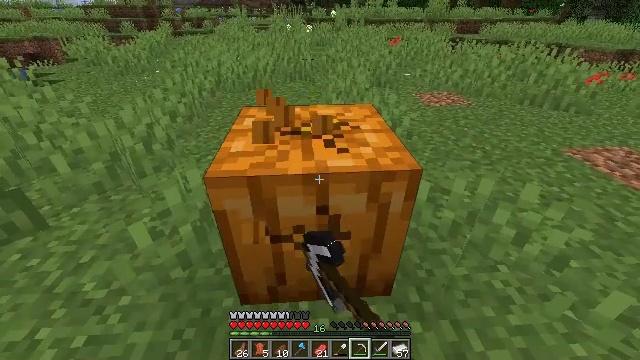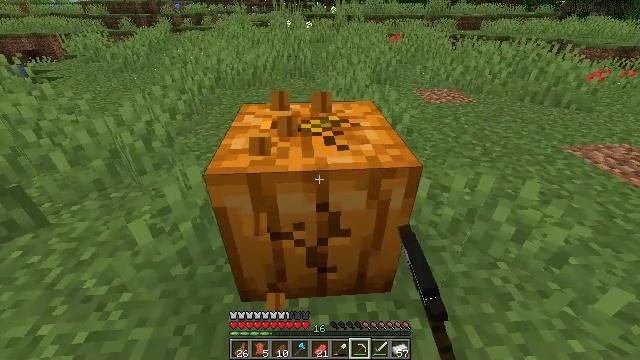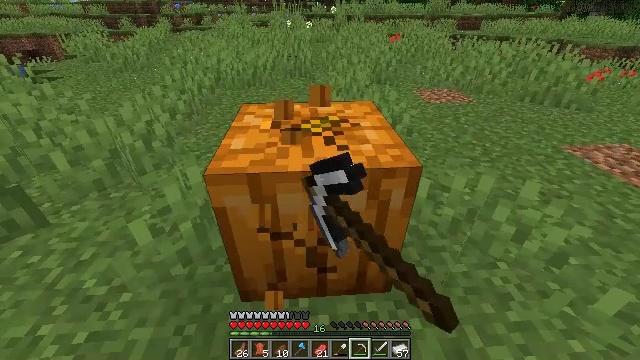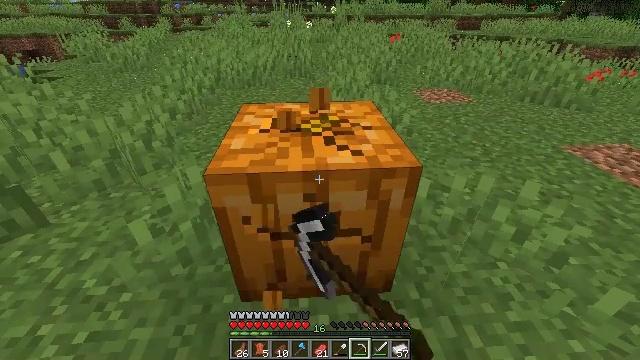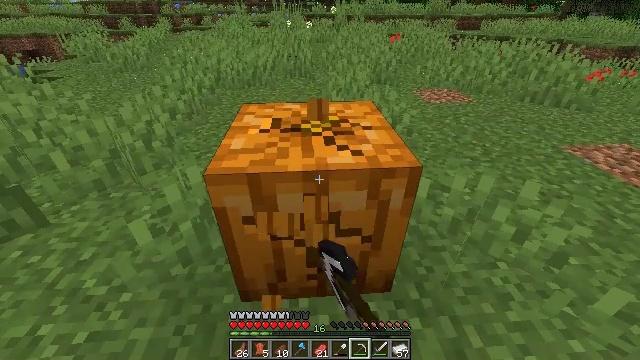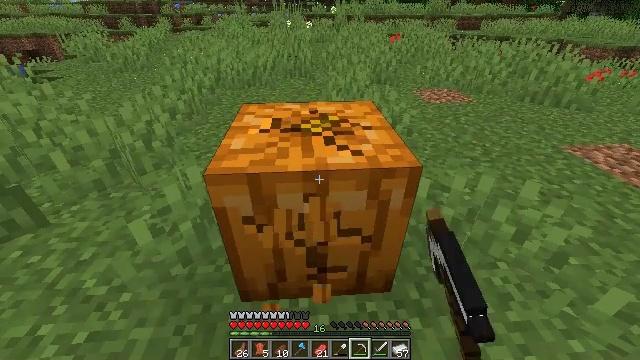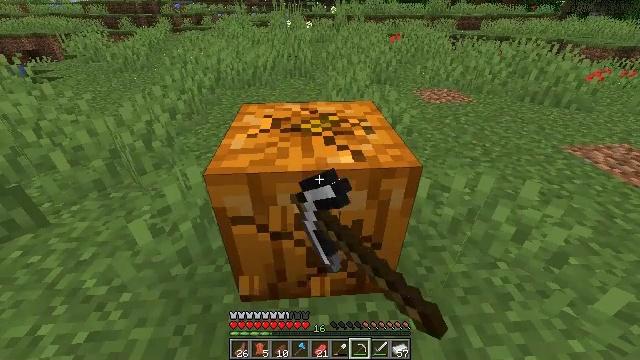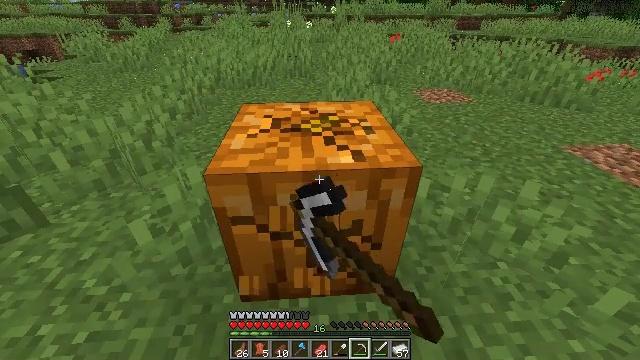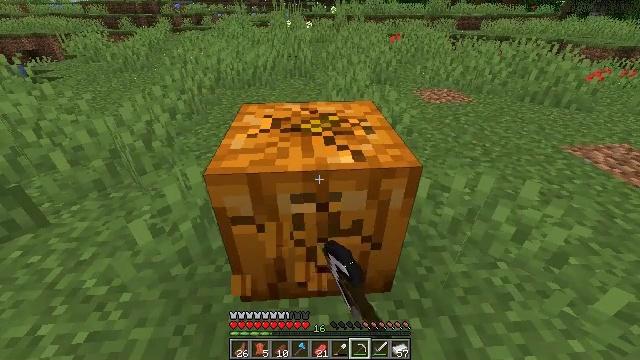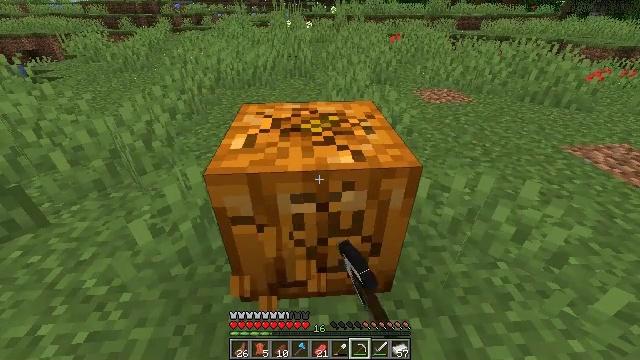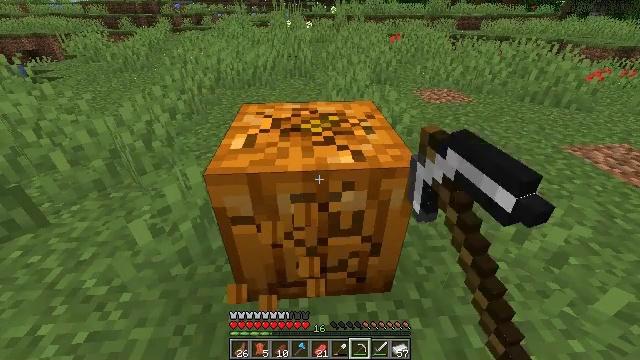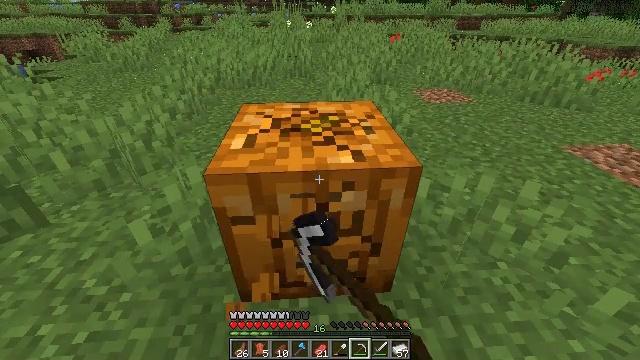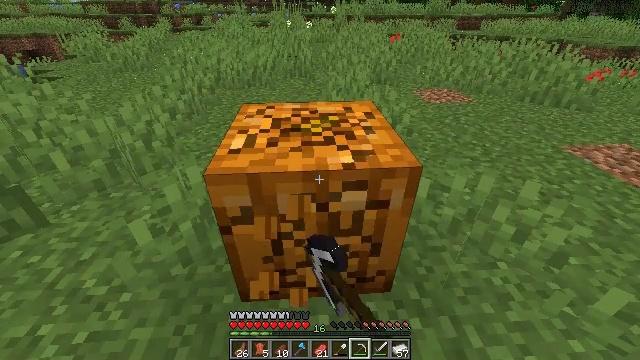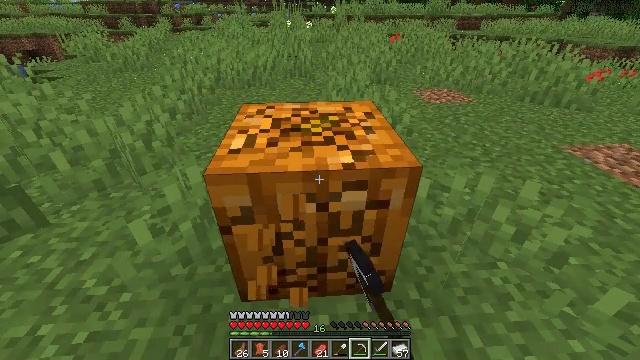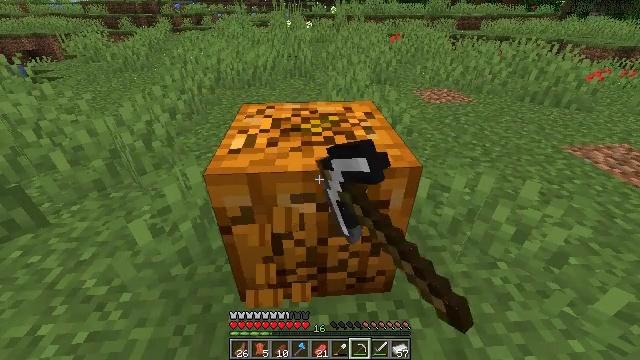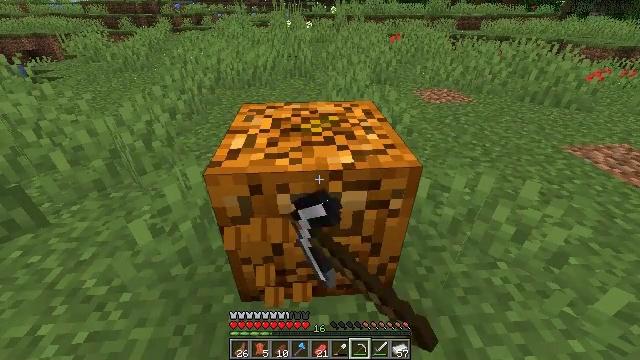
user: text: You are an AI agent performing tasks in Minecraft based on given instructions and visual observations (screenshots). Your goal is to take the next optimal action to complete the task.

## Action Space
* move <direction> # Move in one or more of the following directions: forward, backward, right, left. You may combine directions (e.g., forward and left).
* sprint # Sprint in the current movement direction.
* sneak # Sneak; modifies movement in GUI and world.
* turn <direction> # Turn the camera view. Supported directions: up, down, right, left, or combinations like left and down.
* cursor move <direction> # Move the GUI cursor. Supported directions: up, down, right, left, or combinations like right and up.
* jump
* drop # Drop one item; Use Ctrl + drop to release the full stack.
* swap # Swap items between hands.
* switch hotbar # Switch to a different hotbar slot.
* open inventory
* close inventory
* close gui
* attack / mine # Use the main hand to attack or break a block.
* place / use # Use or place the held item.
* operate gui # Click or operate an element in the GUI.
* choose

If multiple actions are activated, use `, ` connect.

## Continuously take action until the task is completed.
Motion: motion action
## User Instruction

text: Attack the pumpkin to gather it.
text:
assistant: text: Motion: attack / mine
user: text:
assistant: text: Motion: attack / mine
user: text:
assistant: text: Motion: attack / mine
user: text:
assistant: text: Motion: attack / mine
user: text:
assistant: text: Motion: attack / mine
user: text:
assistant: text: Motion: attack / mine
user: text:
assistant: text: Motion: attack / mine
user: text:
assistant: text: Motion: attack / mine
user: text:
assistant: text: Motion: attack / mine
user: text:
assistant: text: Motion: attack / mine
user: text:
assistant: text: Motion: attack / mine
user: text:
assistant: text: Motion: attack / mine
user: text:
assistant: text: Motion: attack / mine
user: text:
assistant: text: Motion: attack / mine
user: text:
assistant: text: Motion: attack / mine
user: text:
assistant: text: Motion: attack / mine
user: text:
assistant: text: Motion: attack / mine
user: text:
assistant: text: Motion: attack / mine
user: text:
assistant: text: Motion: attack / mine
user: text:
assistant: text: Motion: attack / mine
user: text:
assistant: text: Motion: attack / mine
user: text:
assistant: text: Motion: attack / mine
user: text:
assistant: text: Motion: attack / mine